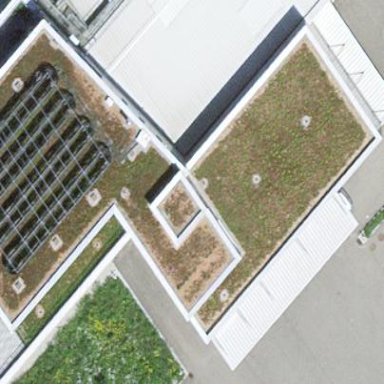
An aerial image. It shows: View of roof of building.